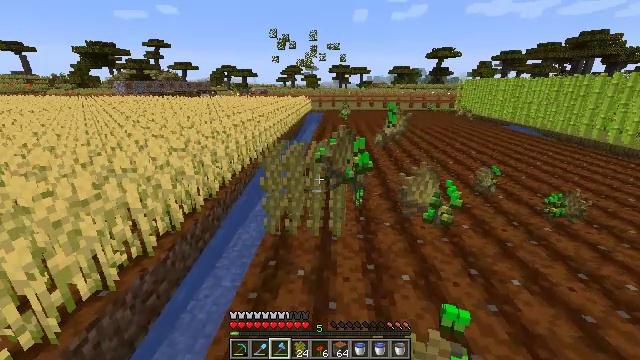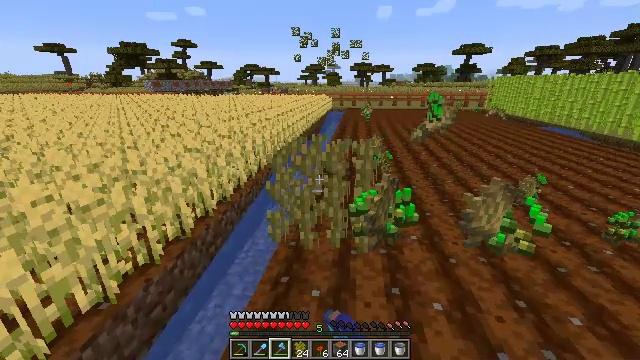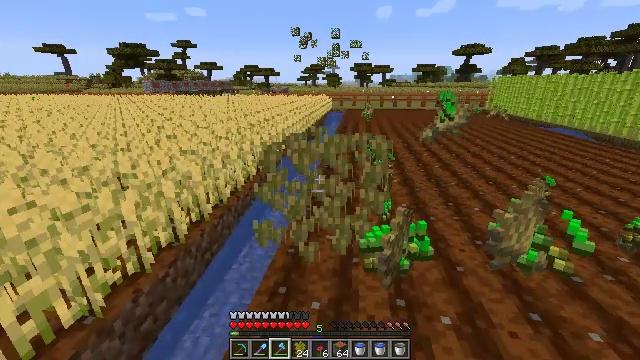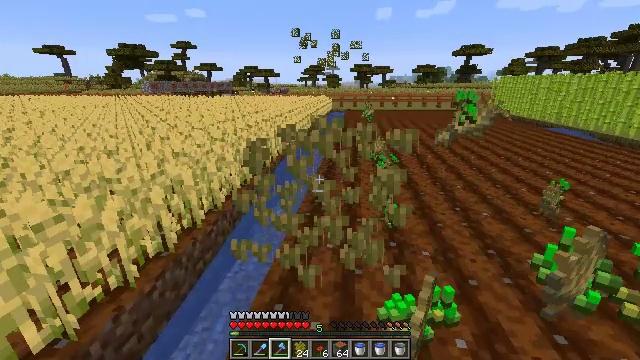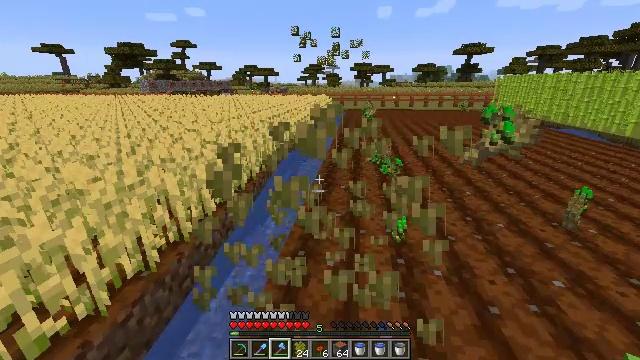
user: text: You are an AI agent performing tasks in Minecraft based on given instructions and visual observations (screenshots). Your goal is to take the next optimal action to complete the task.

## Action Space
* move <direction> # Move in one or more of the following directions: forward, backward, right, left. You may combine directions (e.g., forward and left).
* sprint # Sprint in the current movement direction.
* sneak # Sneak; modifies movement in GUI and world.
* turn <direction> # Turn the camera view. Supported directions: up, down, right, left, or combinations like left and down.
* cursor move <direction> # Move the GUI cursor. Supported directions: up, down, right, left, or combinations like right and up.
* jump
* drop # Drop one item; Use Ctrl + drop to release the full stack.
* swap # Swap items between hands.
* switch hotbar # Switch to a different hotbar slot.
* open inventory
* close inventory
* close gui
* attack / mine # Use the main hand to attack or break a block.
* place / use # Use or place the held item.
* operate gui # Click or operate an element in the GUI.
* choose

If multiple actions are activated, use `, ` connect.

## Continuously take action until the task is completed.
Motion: motion action
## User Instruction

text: Destroy the wheat to collect it.
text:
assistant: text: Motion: move forward, turn left, attack / mine
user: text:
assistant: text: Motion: move forward, attack / mine
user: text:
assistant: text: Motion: move forward, attack / mine
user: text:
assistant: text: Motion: move forward, attack / mine
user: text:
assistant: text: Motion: attack / mine